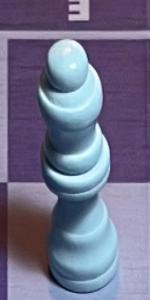
Label: Queen_White